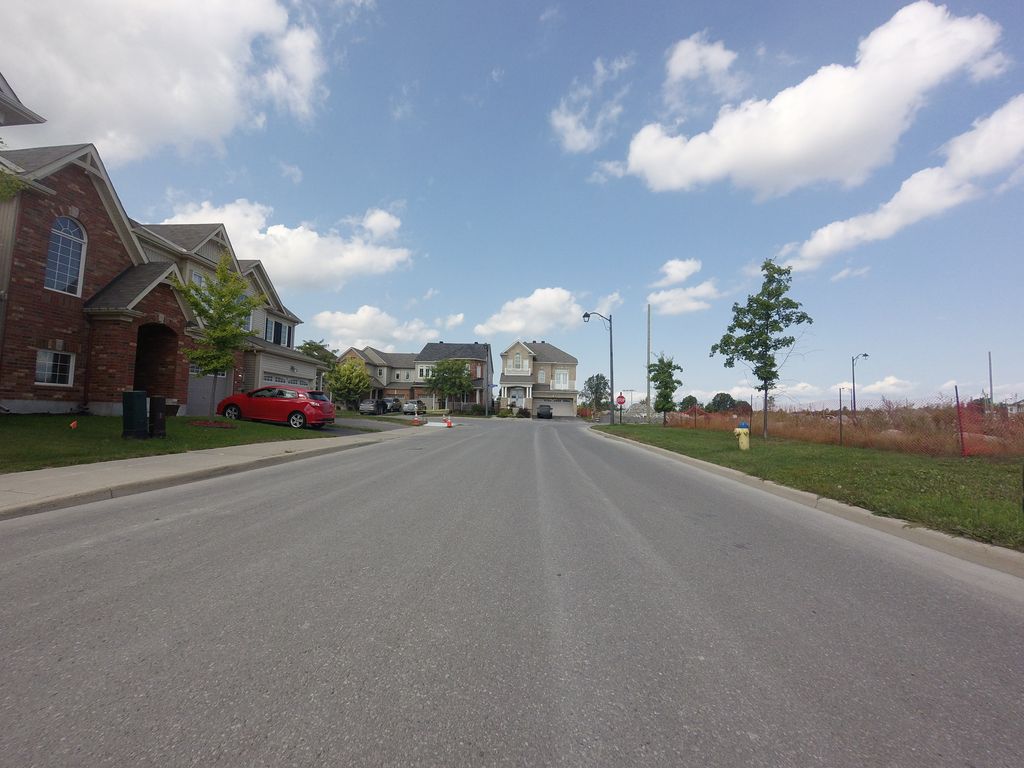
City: ottawa-gatineau